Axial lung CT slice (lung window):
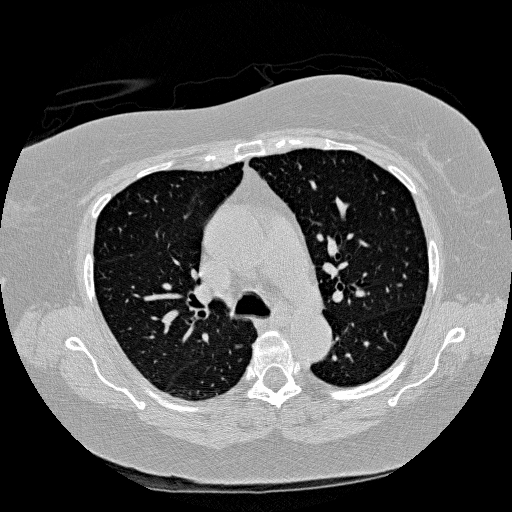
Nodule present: no